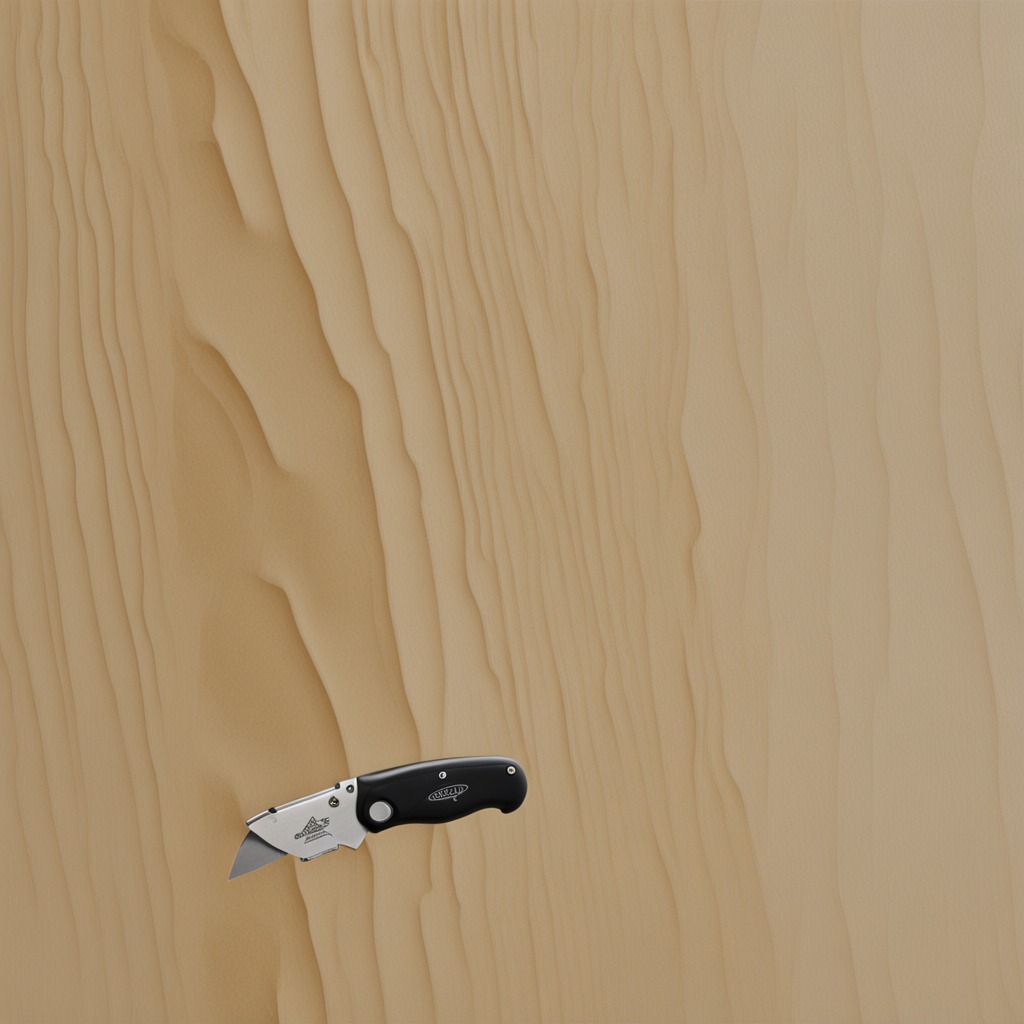
A utility knife is lying on the plywood surface in a paint workshop lit by afternoon window light.